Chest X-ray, AP view. Patient: 46 years old, sex M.
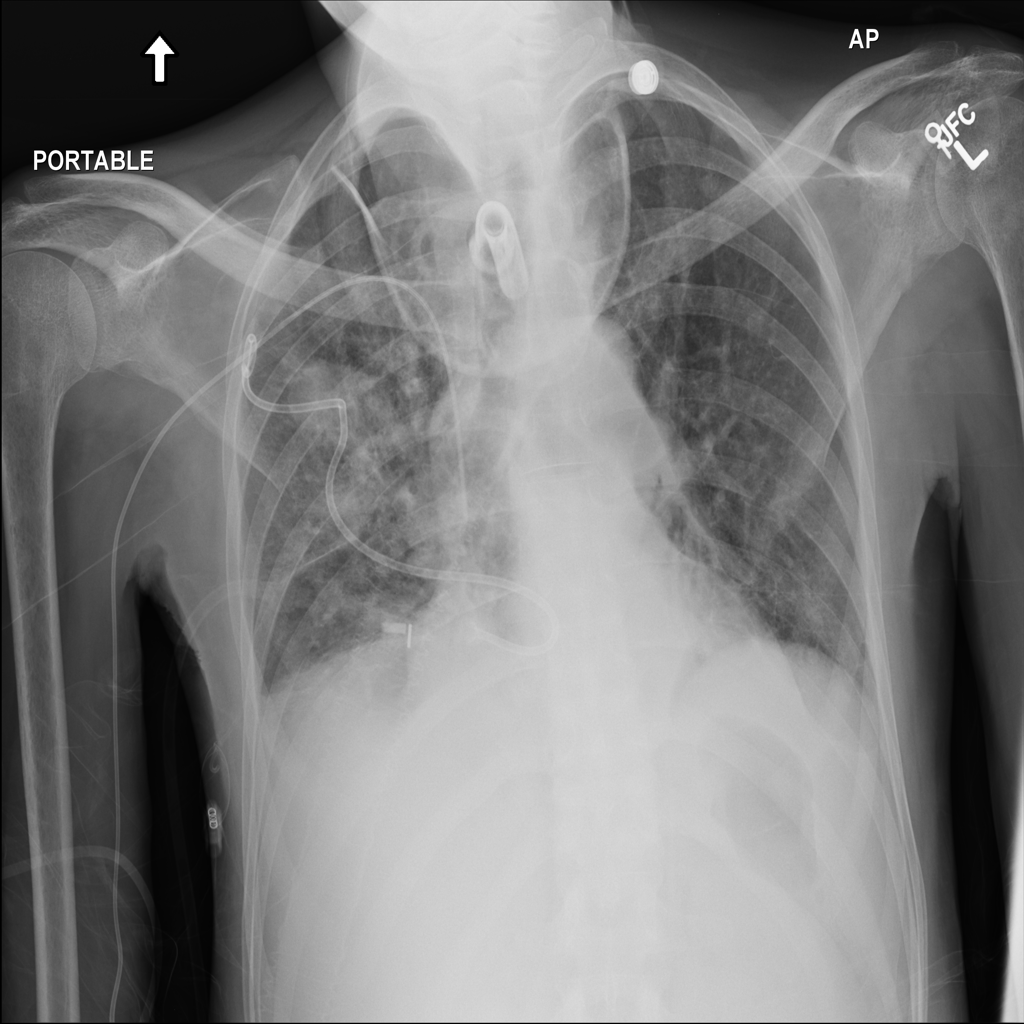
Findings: Infiltration, Pneumothorax